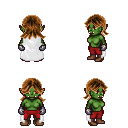
a pixel art fantasy rpg character, female body template, orc, green skin, white cape, red pants, brown loose hair, metal gloves, brown shoes, four views (front, back, left, right), 2x2 character sprite sheet, small pixel art, hard edges, no anti-aliasing